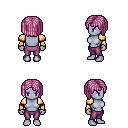
a pixel art fantasy rpg character, female body template, dark elf, purple skin, gold arm armor, magenta pants, pink pageboy hairstyle, four views (front, back, left, right), 2x2 character sprite sheet, small pixel art, hard edges, no anti-aliasing